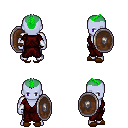
a pixel art fantasy rpg character, male body template, dark elf, purple skin, red robe, metal pants, green short mohawk hairstyle, white cloth bracers, brown slippers, shield, four views (front, back, left, right), 2x2 character sprite sheet, small pixel art, hard edges, no anti-aliasing